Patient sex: M
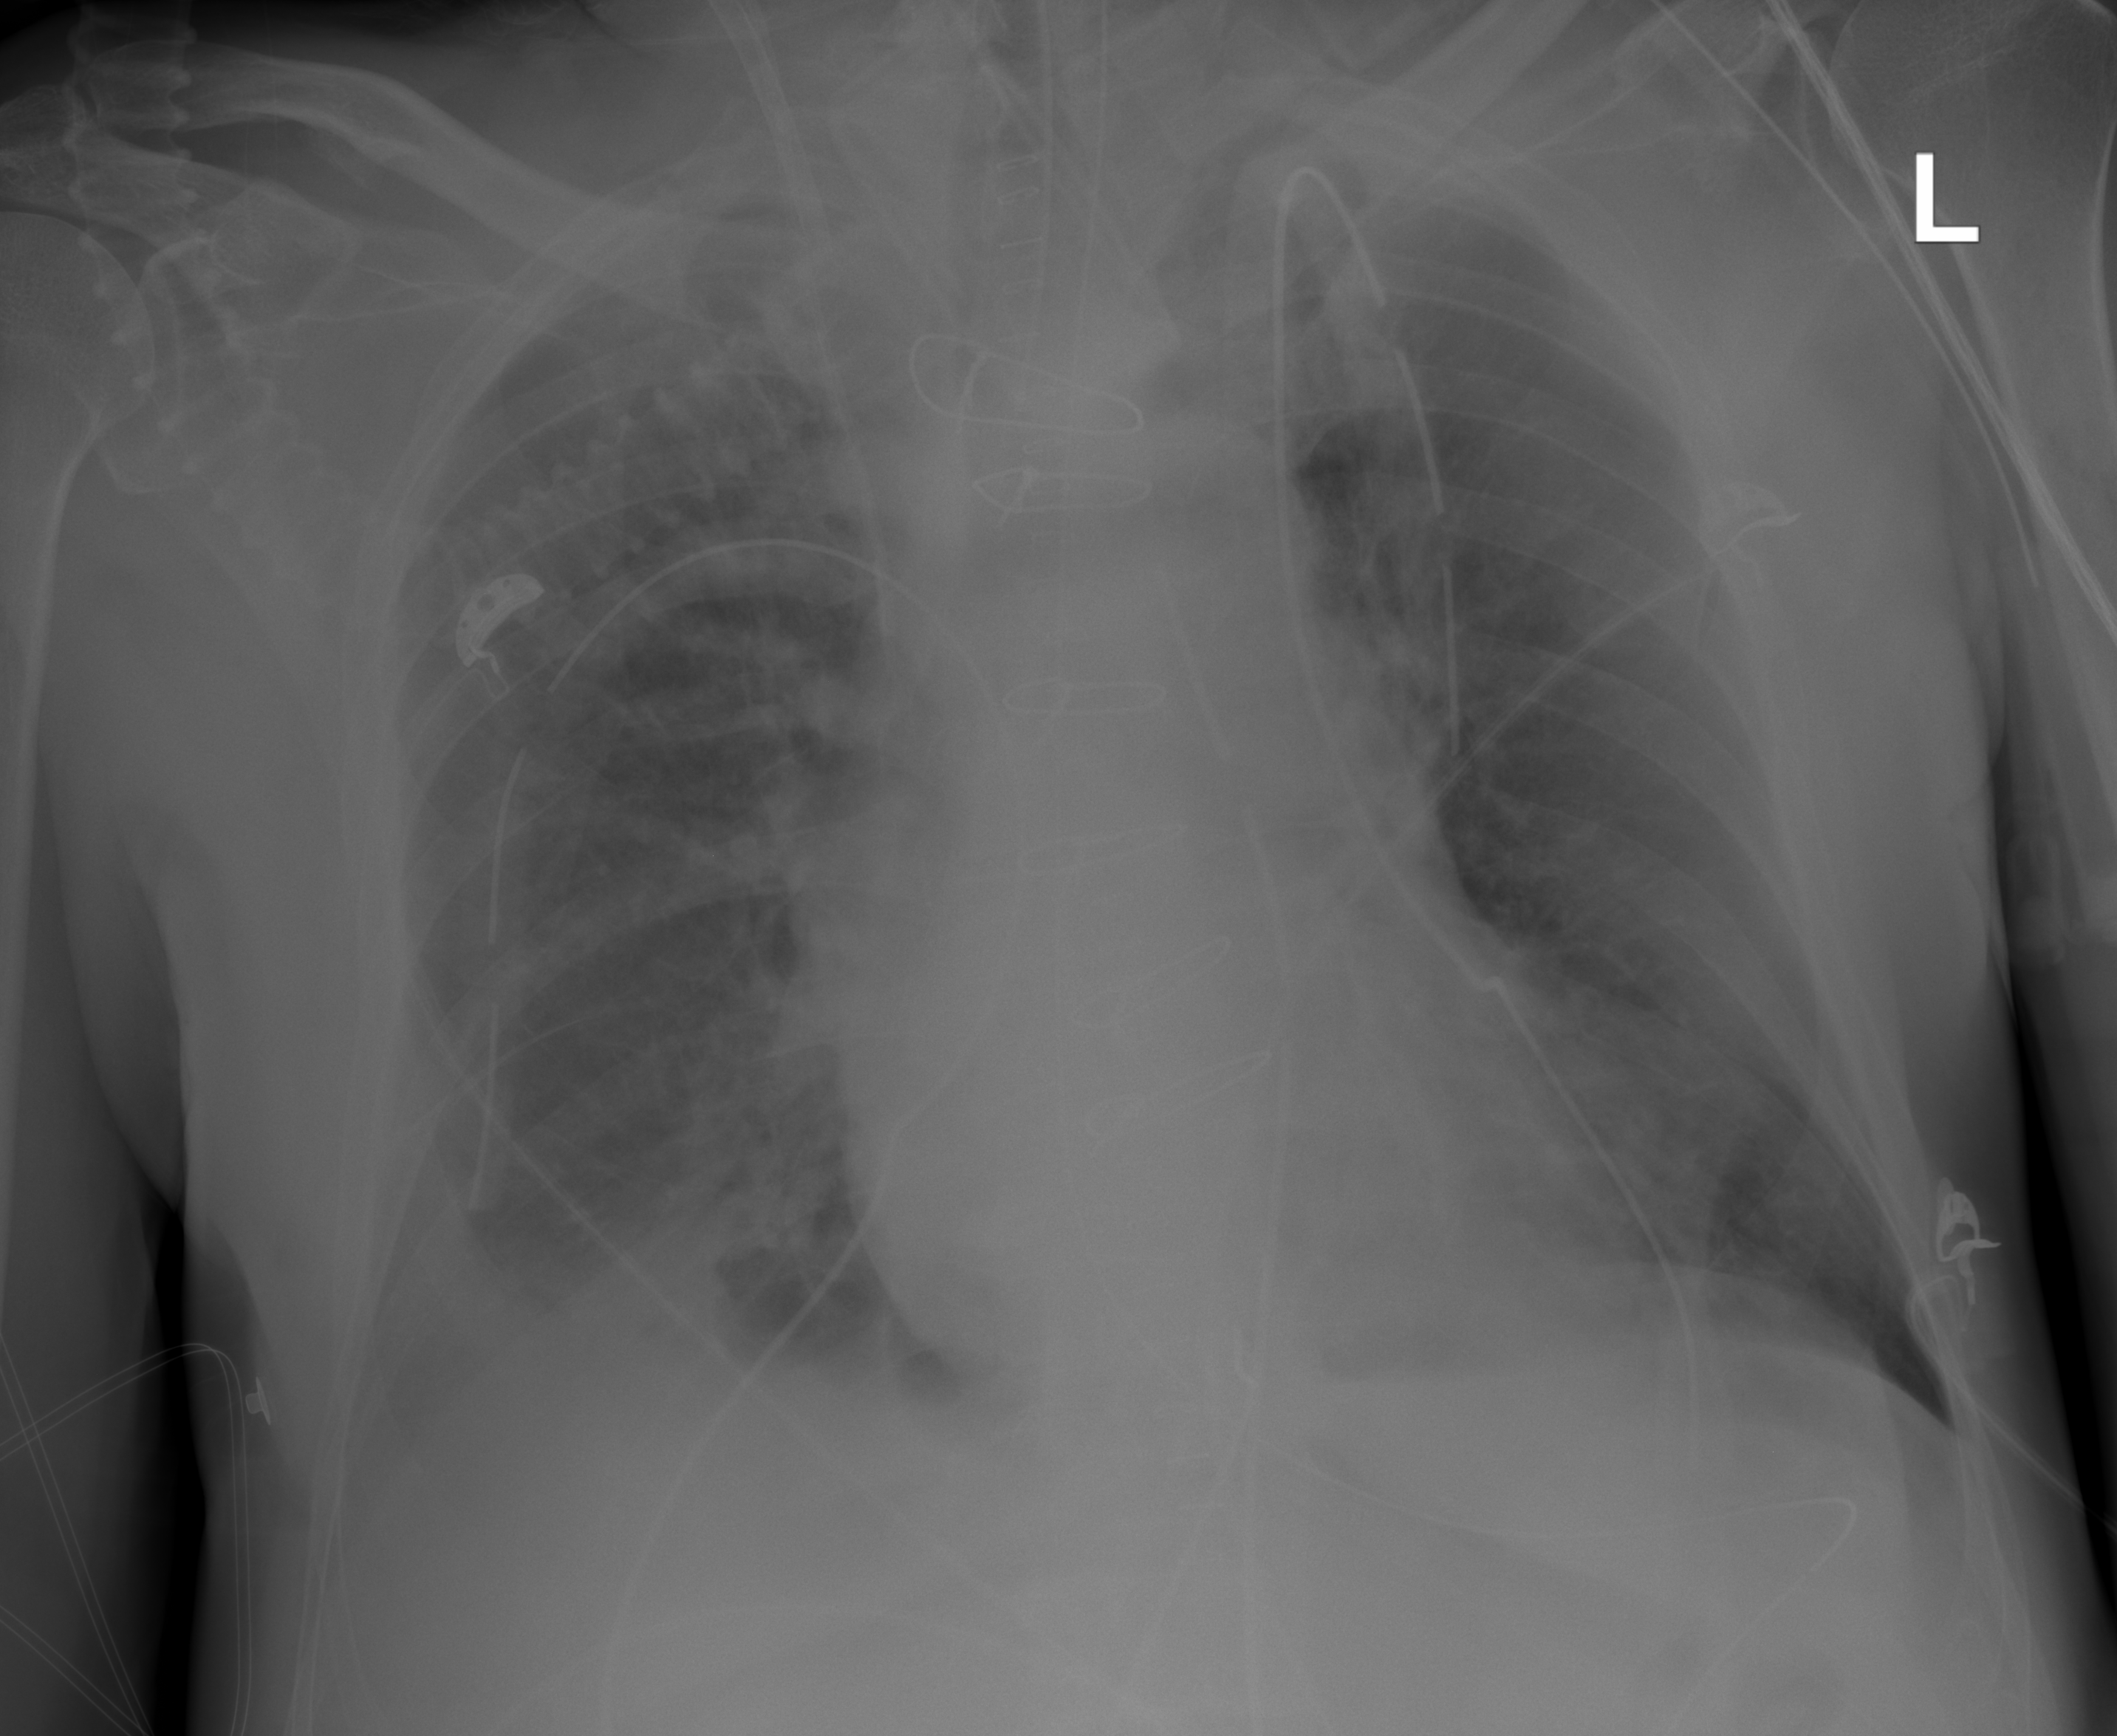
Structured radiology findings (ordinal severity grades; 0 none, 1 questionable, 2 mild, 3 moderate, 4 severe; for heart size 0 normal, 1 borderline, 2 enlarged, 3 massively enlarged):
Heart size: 0
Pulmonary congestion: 2
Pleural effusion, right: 2
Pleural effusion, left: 0
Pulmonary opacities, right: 0
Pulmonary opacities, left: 0
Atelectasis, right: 2
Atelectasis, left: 0